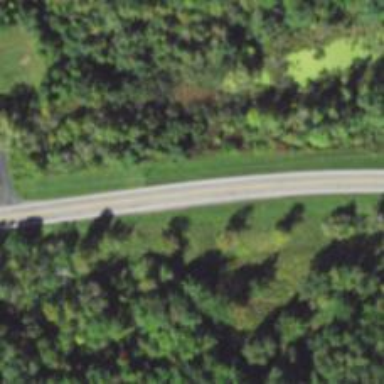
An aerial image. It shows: Tertiary road.